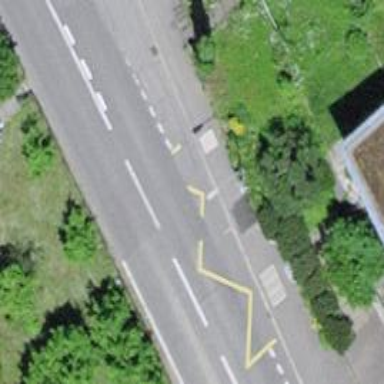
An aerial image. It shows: Public transport stop position.